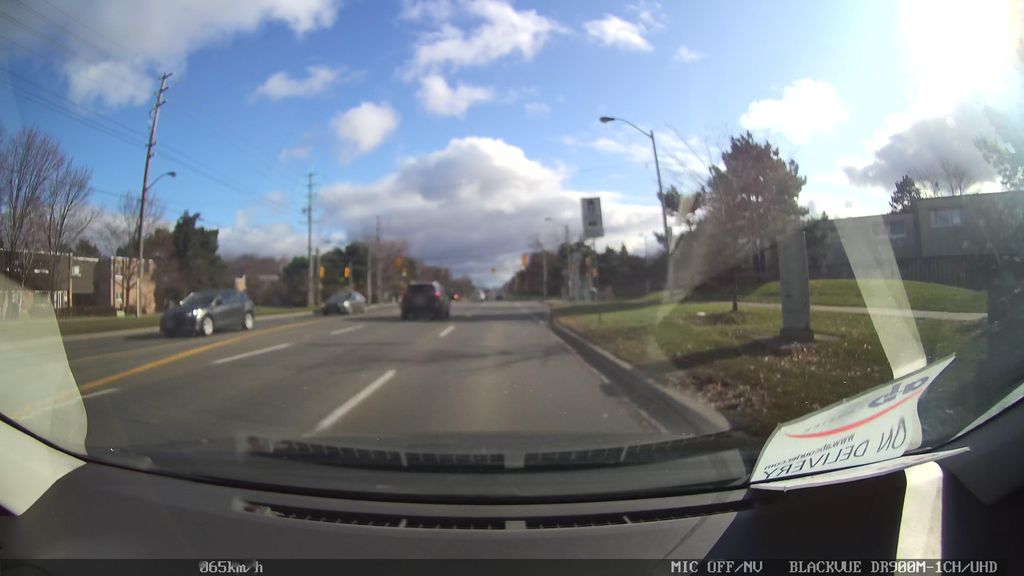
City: toronto